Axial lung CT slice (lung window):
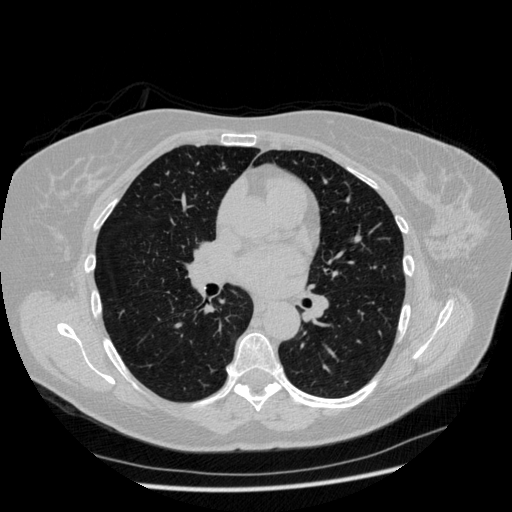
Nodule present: no